Question: I'm trying to use a NinePatch image, stretched horizontally.
I haven't used NinePatch much, but do have other NinePatches images working in other areas (e.g., as background of of Views with content), as expected.
I've attached a simplified version of what I'm experiencing. Basically I want the dot to tile the center pixel horizontally. The image will only ever expand horizontally. It does not contain any other views.
I first tried setting just a single-pixel vertical path, then added a single-pixel horizontal path as well. No difference. In the preview panel of the NinePatch tool, it appears fine.
It's being used in a RelativeLayout, per the code sample below. I've included lines that are commented out as other settings I've tried.
'''
track = new ImageView(context);
track.setScaleType(ScaleType.FIT_XY);
//track.setScaleType(ScaleType.FIT_CENTER);
track.setBackgroundResource(R.drawable.bg_track);
//track.setImageResource(R.drawable.bg_track);
LayoutParams trackLayout = new LayoutParams(LayoutParams.MATCH_PARENT, LayoutParams.WRAP_CONTENT);
//LayoutParams trackLayout = new LayoutParams(LayoutParams.WRAP_CONTENT, LayoutParams.WRAP_CONTENT);
trackLayout.addRule(RelativeLayout.CENTER_VERTICAL);
trackLayout.addRule(RelativeLayout.ALIGN_PARENT_LEFT);
trackLayout.addRule(RelativeLayout.ALIGN_PARENT_RIGHT);
addView(track, trackLayout);
'''

I'm sure I'm missing something simple, but can't figure it out.
Any insights are appreciated.
TYIA.
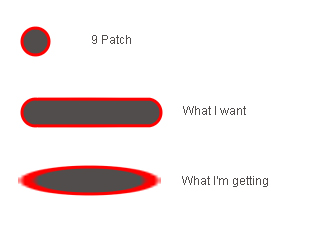
Answer: you misunderstood Ninepatch concept. try to understand by this image
You can also try with this BetterNinePatch tool <URL>

try to create like this.